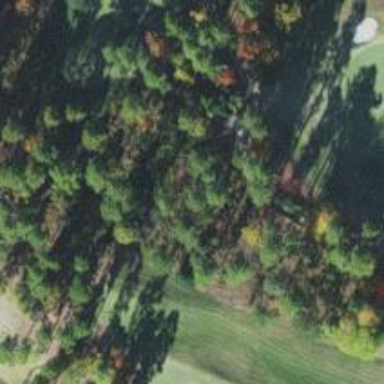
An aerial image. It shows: Path for both road and golf.